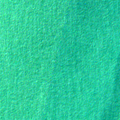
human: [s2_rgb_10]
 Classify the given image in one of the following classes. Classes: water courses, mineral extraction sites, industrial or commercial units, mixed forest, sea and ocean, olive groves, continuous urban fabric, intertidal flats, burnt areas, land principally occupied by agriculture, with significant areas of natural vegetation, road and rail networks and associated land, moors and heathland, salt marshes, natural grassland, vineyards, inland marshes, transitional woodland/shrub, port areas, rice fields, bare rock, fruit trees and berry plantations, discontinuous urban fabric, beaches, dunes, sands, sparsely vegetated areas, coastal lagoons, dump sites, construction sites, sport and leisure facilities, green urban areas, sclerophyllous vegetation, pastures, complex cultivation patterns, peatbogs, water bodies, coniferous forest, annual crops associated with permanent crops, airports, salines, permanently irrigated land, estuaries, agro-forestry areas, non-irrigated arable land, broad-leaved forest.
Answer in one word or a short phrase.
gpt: sea and ocean